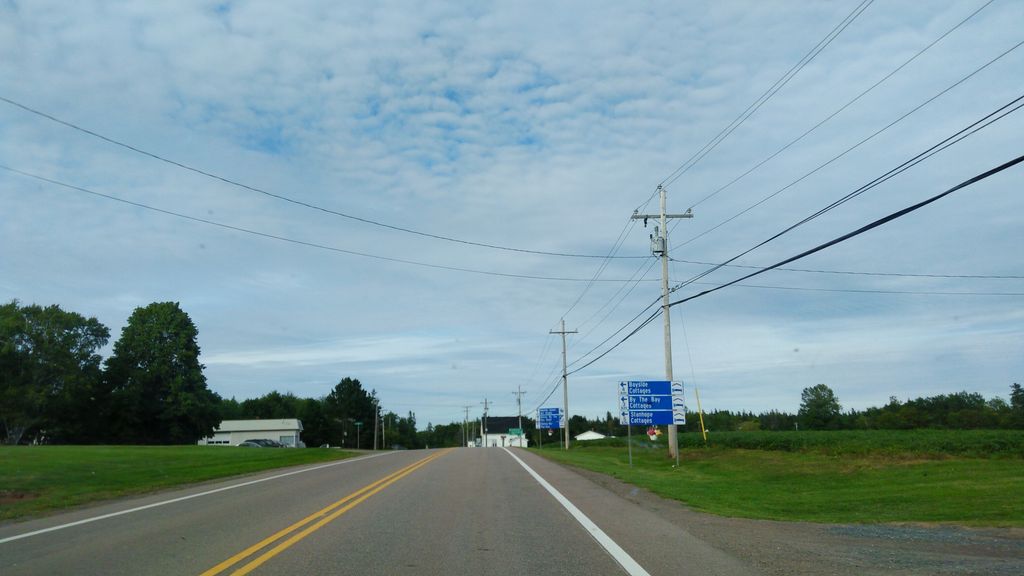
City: charlottetown